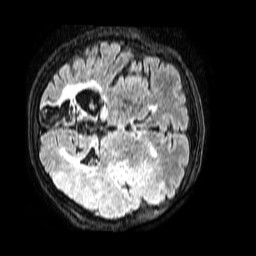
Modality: FLAIR
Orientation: axial
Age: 62
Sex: female
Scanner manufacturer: philips
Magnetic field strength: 1.5 T
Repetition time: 4.8 s
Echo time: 0.3 s